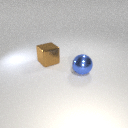
large brown metal cube behind large blue metal sphere